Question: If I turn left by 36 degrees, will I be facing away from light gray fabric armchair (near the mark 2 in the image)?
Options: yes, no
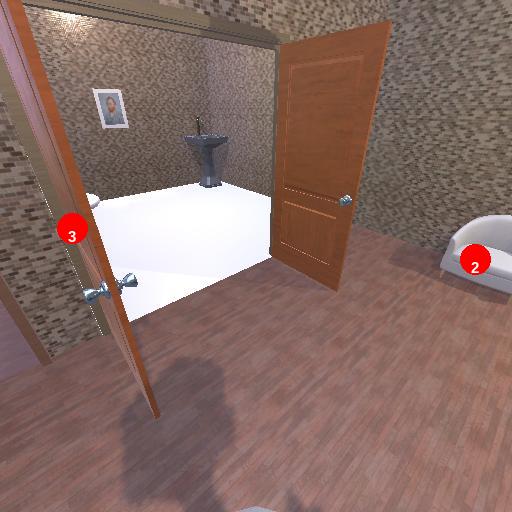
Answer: yes